Question: I've created a personal messaging system using PHP and MySQL. Part of the system allows for the sending of group e-mails to people who fit within certain groups.
The code for sending the e-mail is:
'''
session_start();
include_once('../../dbconnect.php');
$email=$_SESSION['email'];
$to = $_POST ['touser'];
$toemail = $_POST['touseremail'];
$from = $_SESSION['name'];
$message = $_POST['message'];
$subject = $_POST['subject'];
$time = time();
if ($to == 'Level 4'){
$usersquery = "SELECT email FROM users WHERE account = 'Level4'";
$getusers = $conn -> query($usersquery);
while ($row = $getusers->fetch_assoc()){
foreach ($row as $value){
$query ="INSERT INTO messages (to_user, to_email, subject, message, from_user, from_email, daterecord) VALUES ('" . $to . "', '" . $value . "', '" . mysqli_real_escape_string($conn, $subject) . "', '" . mysqli_real_escape_string($conn, $message) . "', '$from', '$email', '$time')";
$send = $conn -> query($query);
}
}
}
'''
This works fine, but the problem is when I open the sentbox, each individual message is displayed - when a large group has been messaged, this clogs up the sentbox and is very annoying! The code for the sentbox is:
'''
$emailquery = "SELECT * FROM messages WHERE from_email = '$email' AND sent_deleted = 'no' ORDER BY daterecord DESC";
$sentemails = $conn->query($emailquery);
$emailcount = $sentemails ->num_rows;
if ($emailcount == 0){
echo '<div>No messages sent</div>';
}
else{
?>
<table class="udtable">
<tr>
<th class="reqhead">To</th>
<th class="reqhead">Subject</th>
<th class="reqhead"></th>
</tr>
<?
$i=1;
while ($sent = $sentemails->fetch_assoc()){
if ($i%2 != 0){
$rowclass = 'reqodd';
}
else {
$rowclass = 'reqeven';
}
echo ' <tr class = "' . $rowclass . '">
<td class="reqfrom">' . $sent['to_user'] . '</td>
<td class="reqsubj">' . $sent['subject'] . '</td>
<td class="req"><a id="link' . $sent['id'] . '" href="#" class="sentopen">Open</a></td>
<td class="reqmessage"><pre class=sentboxmessage>' . $sent['message'] . '</pre></td>
<td class="reqid">' . $sent['id'] . '</td>
</tr>';
$i++;
}
?>
</table>
<?
}
?>
'''
The sentbox looks like this:

I'd like to consolidate all of those messages into a single line.
Any ideas?
Thanks!
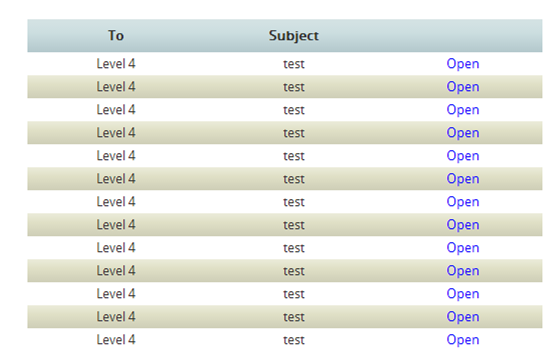
Answer: You need to use grouping in your mysql select statement in your sentbox code snippet
'''
SELECT * FROM messages WHERE from_email = '$email' AND sent_deleted = 'no' GROUP BY subject, daterecord ORDER BY daterecord DESC
'''
This will work and will group your messages by the subject and by the daterecord. So any messages that are sent all at the same time with the same subject will be grouped together. You might need to add in more grouping options to refine if multiple people could send messages with the same subject at the same time.